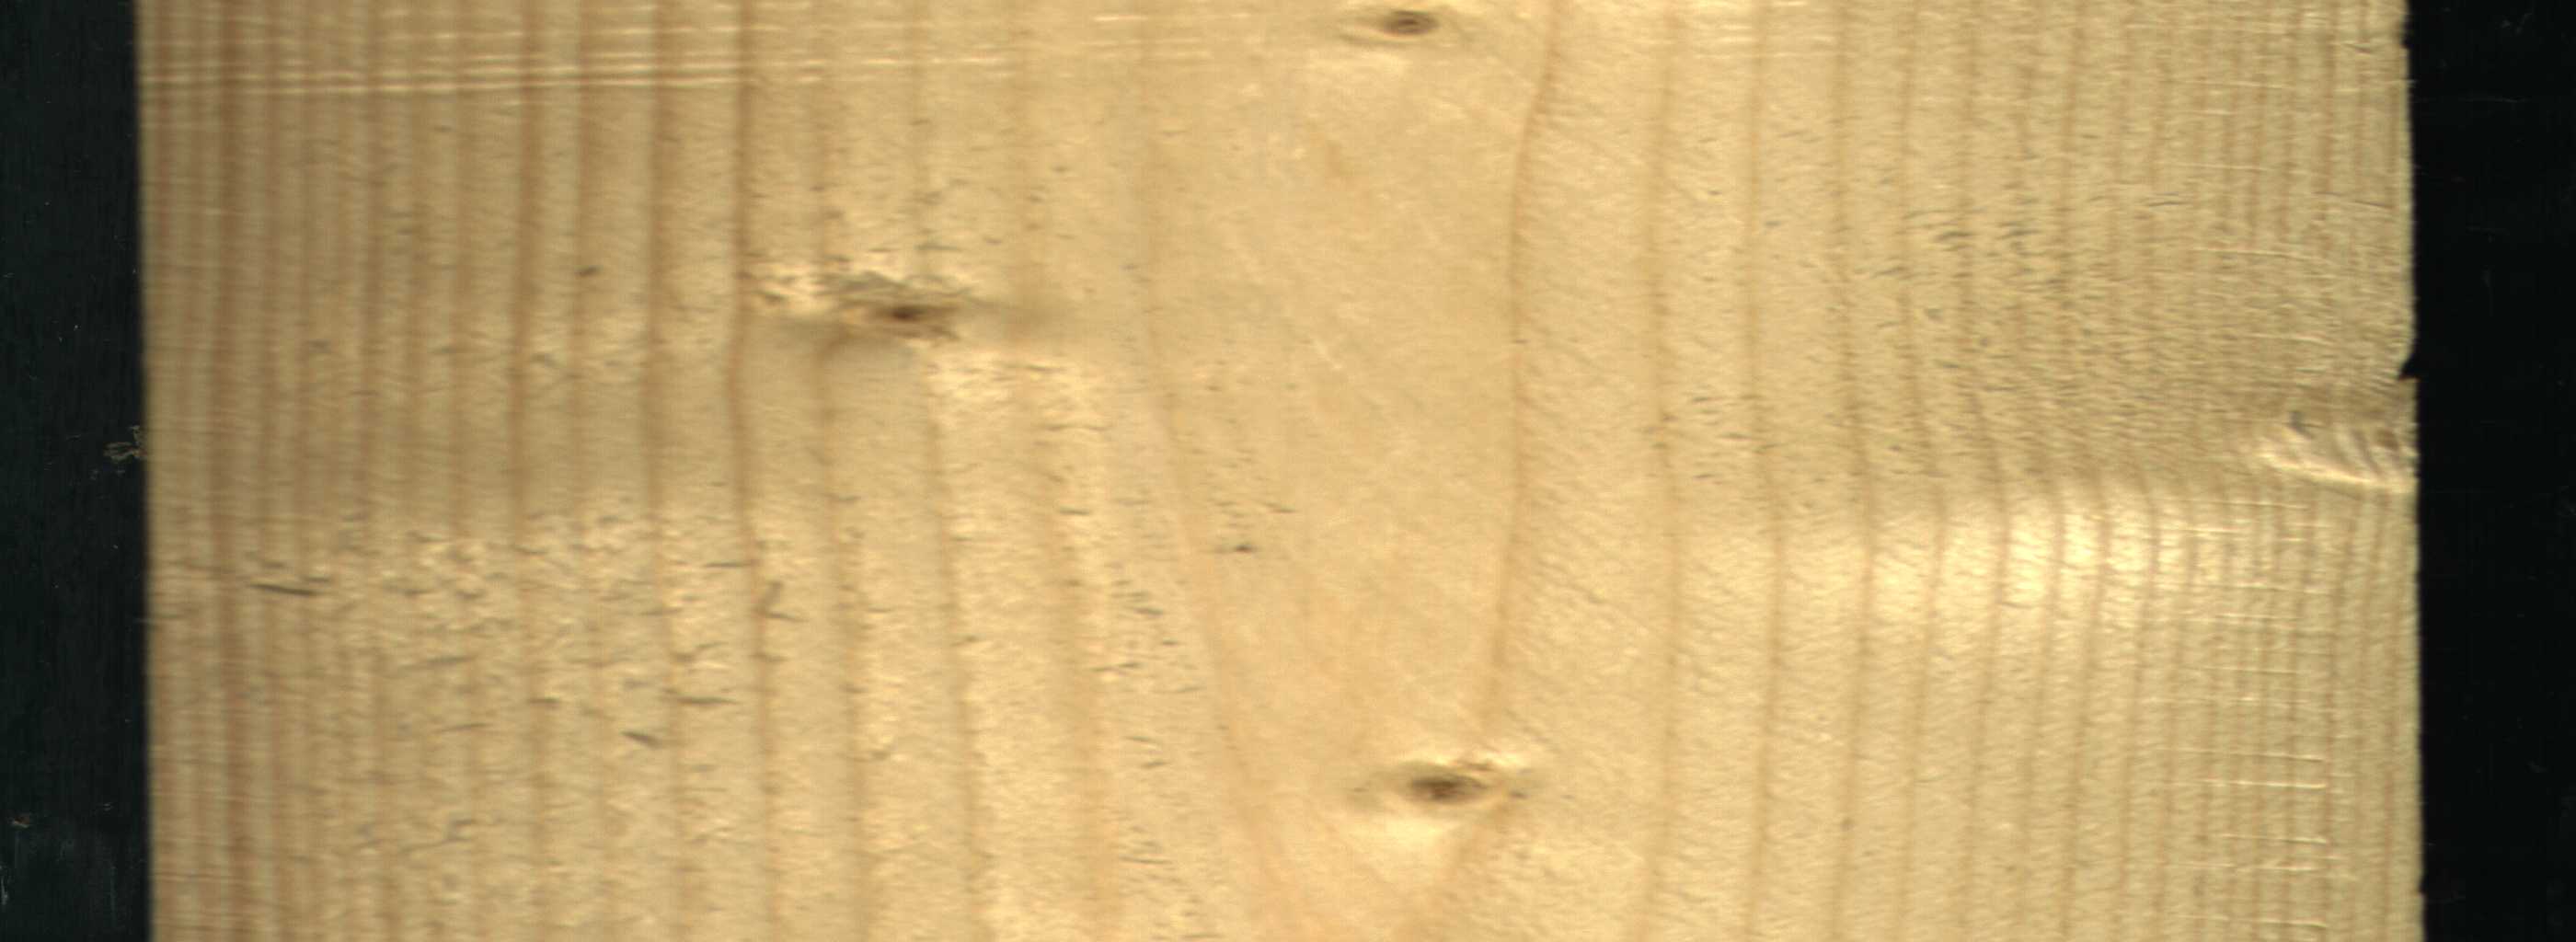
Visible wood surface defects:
Live_Knot
Live_Knot
Live_Knot